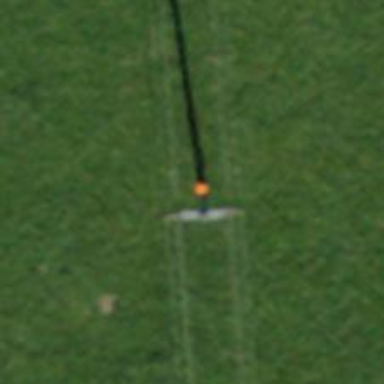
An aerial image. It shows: Concrete power pole.